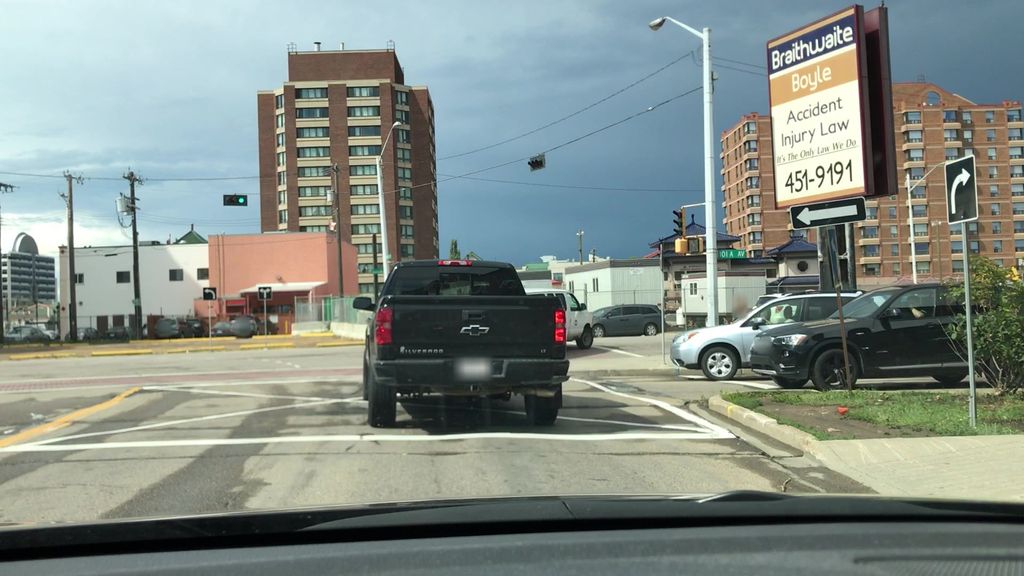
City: edmonton